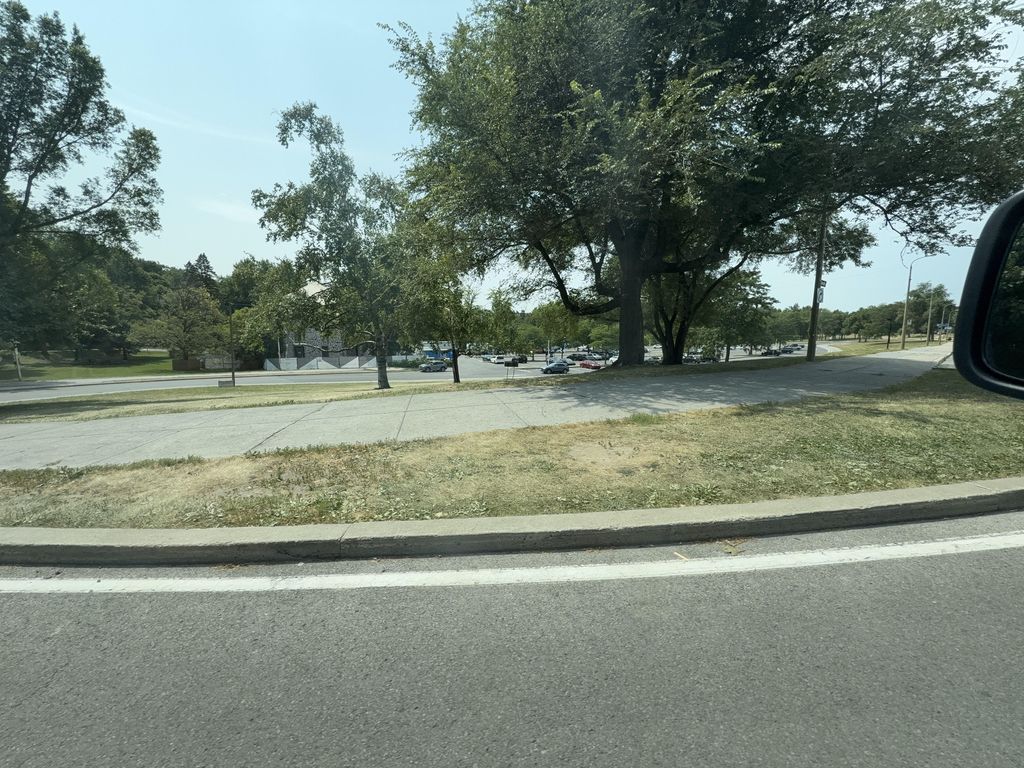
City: montreal